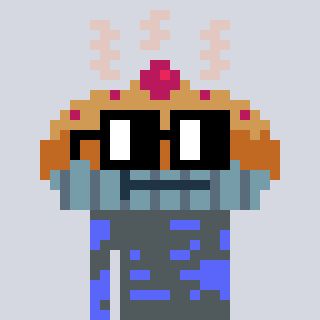
a pixel art character with square black glasses, a pie-shaped head and a purple-colored body on a cool background